Field crop: tomato
Growth stage: 1
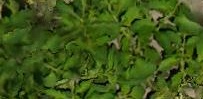
Species: tomato